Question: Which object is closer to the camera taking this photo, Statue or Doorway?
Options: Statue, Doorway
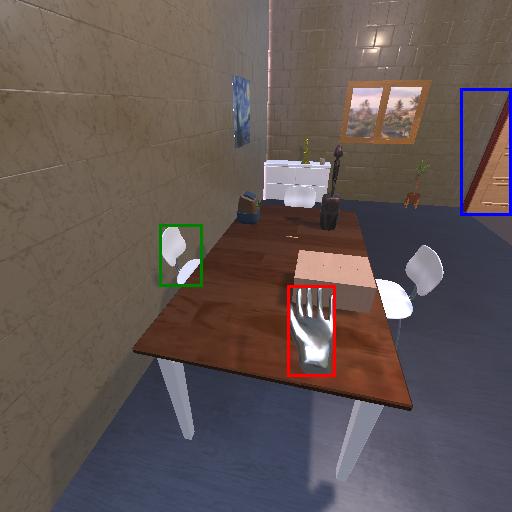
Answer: Statue